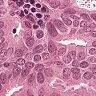
Metastatic tissue present: yes